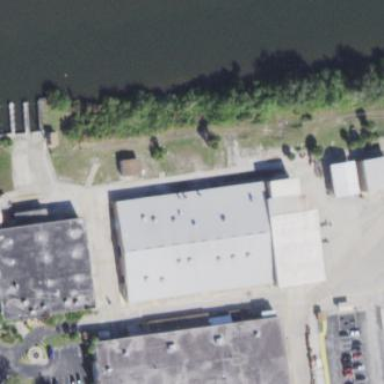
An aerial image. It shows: Manufacturing building.